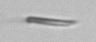
Label: fiber